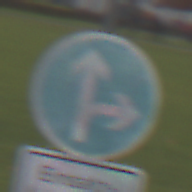
Verkehrszeichen: VorgeschriebeneFahrtrichtungGeradeausOderRechts
Zusatzzeichen unten: BesondereFahrzeugeUndTransportgueter3
Umgebung: Outdoor, Suburban
Tageszeit: Midday
Wetter: Overcast
Licht: Natural
Jahreszeit: NotSpecified
Kontrast: LowContrast